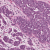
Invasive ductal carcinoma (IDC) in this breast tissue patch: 0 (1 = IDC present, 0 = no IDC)